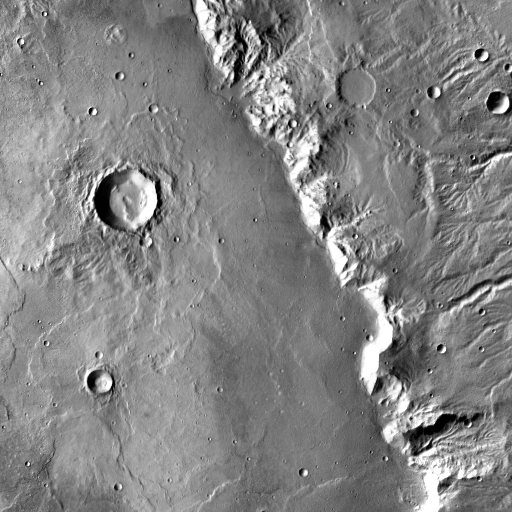
Crater classes present: Background, Other, Layered